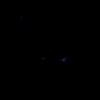
Label: space